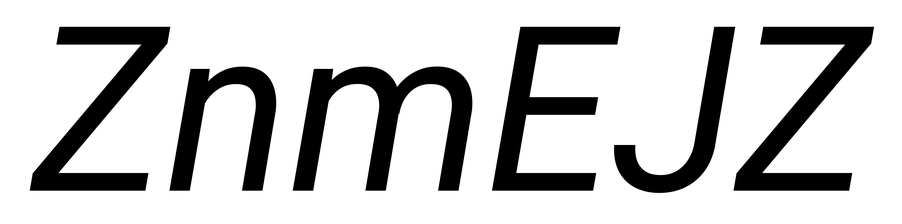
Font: Roboto-Italic_Italic